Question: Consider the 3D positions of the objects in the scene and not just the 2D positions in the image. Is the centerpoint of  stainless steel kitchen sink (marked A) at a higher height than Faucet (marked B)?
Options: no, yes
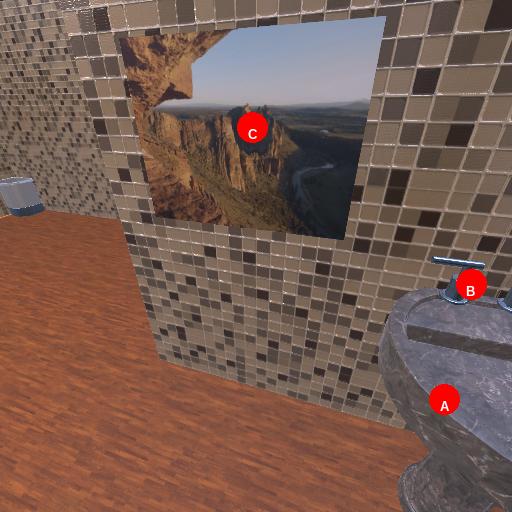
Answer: no